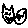
Label: cat